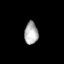
Tissue: skin
Cell type: T cells
Senescence score: 0.7298
Nuclear area (px): 302
Mean DAPI intensity: 173.228